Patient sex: F
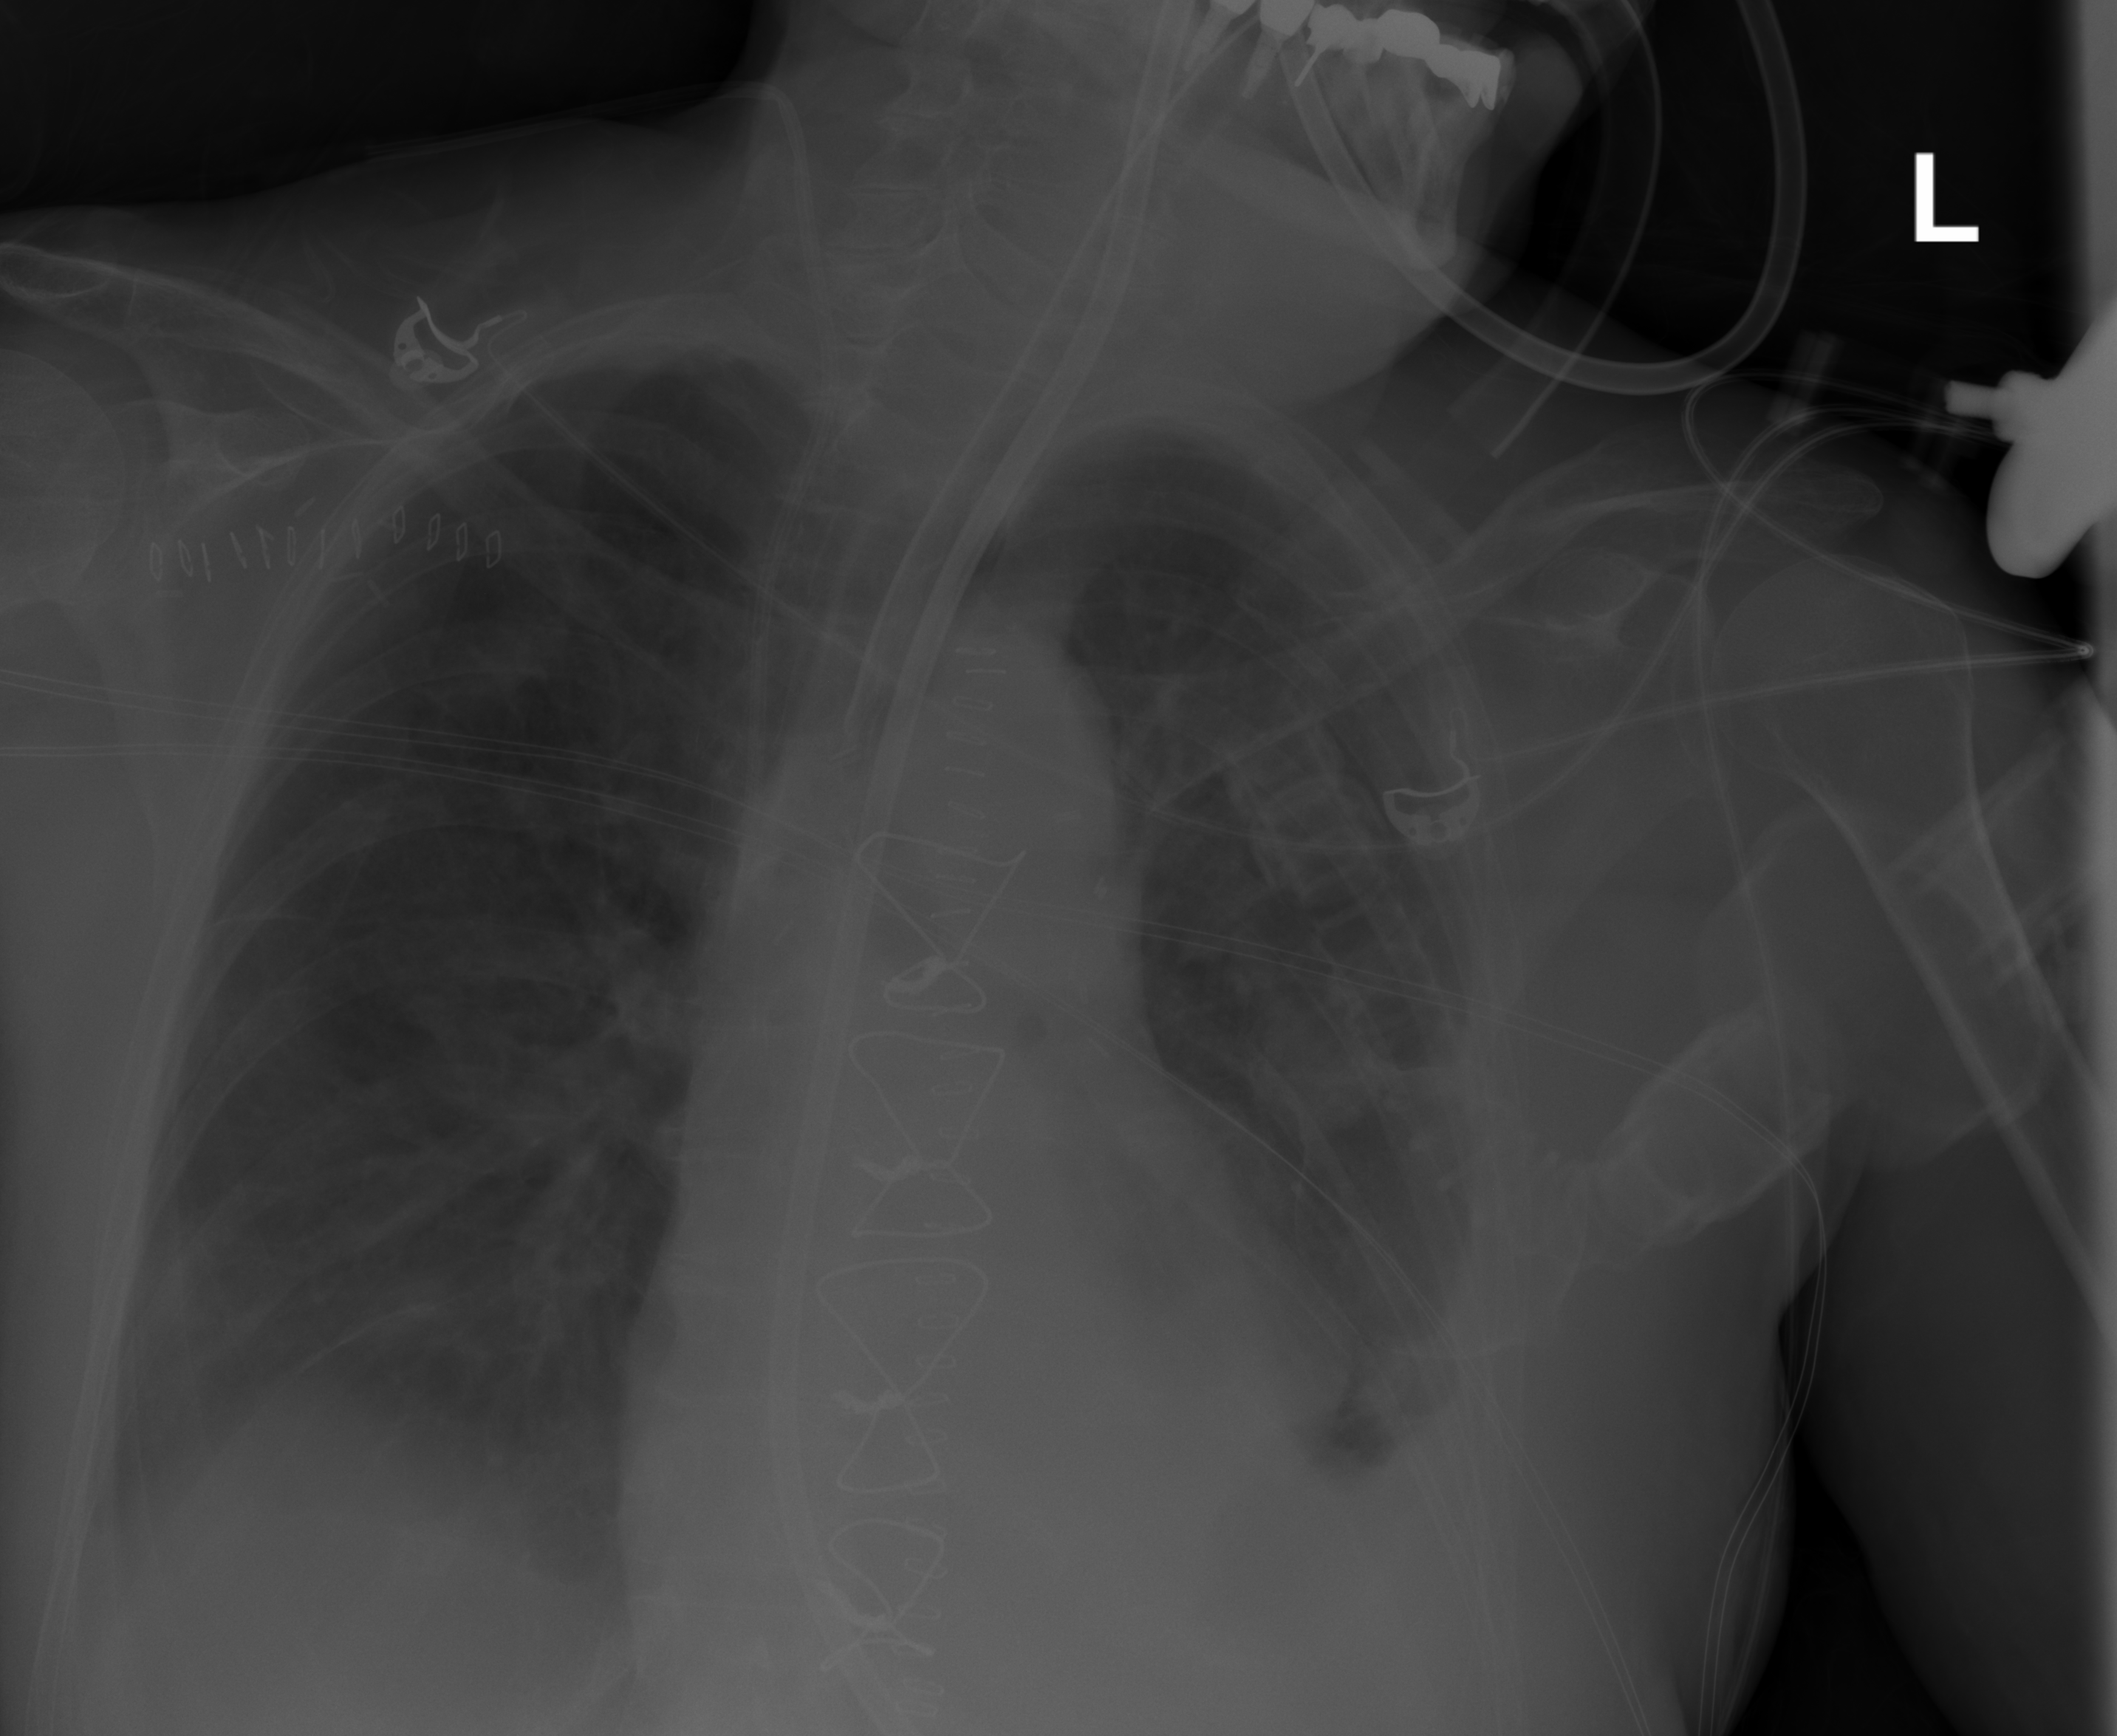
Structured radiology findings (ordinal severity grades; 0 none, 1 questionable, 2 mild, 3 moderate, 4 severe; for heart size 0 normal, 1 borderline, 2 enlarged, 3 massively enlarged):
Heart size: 2
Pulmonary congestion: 2
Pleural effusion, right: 2
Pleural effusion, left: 2
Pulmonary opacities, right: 1
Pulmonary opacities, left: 1
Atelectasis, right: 2
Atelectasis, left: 2